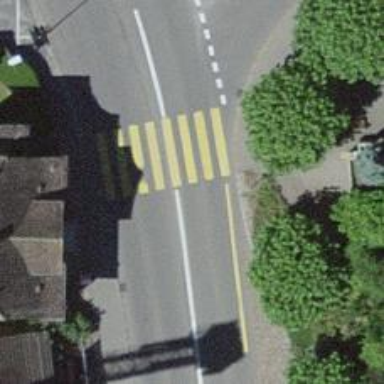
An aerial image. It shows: Marked road crossing.